Question: So, I have a form, which looks like this:

And, as you can see, the "Opis" is on the bottom, however it should be on the top. I'm trying to fix it (without using float and a fixed height) for the past hour. I'd prefer a solution which doesn't involve float elements, but if it can't be avoided I won't be too picky.
## The CSS:
'''
#main {
width: 800px;
display: table;
}
selection {display: table-row}
section > * {
display: table-cell;
vertical-align: baseline;
border-bottom: 1px solid #EEE;
}
#main h3 {
font-weight: bold;
font-size: 110%;
width: 130px;
padding: 10px;
text-transform:capitalize
}
#main div {
width: 650px;
padding-top: 17px;
padding-bottom: 20px;
}
'''
## The HTML excerpt
'''
<section>
<h3><label for="date">Datum</label></h3>
<div><input type="text" id="date" name="datum"/></div>
</section>
<section>
<h3><label for="vp">Vrijeme</label></h3>
<div><input type="text" id="vp" name="vp"/><br><br><input type="text" name="vz"/></div>
</section>
<section>
<h3>Opis</h3>
<div><textarea name="opis" rows="5" cols="50" style="resize: none;"></textarea></div>
</section>
<section>
<h3>Logo</h3>
<div><select id="combobox">
<option value="">Select one...</option>
<option value="...">...</option>
</select></div>
</section>
'''
Thanks! :D
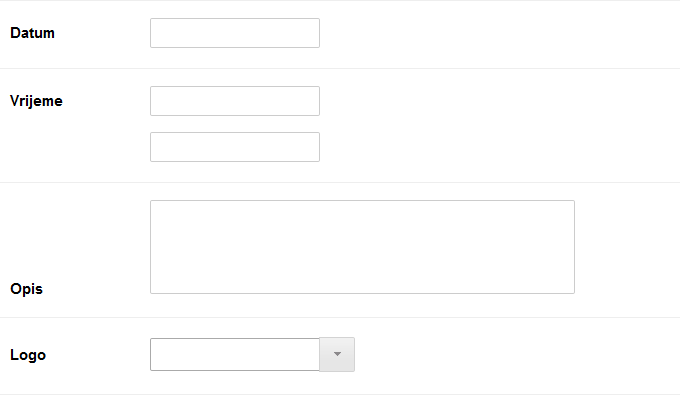
Answer: 'label's should have for property 'vertical-align' a value of 'top'
Please check the dabblet <URL> and a label for an input that hadn't one.